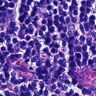
Metastatic tissue present: no